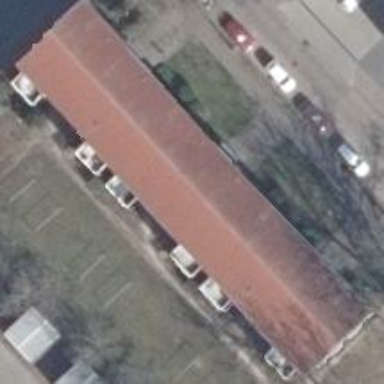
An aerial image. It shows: Residential building with gabled red roof. The building itself is colored in shade of light green.